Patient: sex F, age 33
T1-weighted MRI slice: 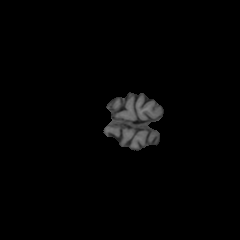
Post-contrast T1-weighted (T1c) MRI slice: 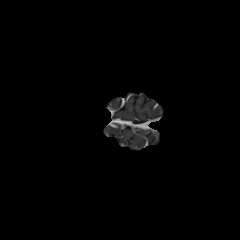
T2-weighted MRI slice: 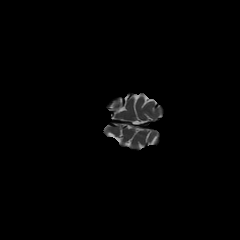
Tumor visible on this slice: no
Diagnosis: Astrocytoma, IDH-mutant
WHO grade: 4